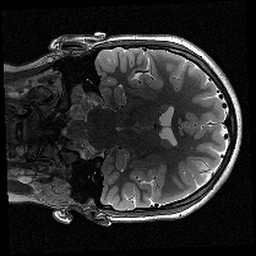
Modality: T2w
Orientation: coronal
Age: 10
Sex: female
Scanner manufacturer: siemens
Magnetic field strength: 3 T
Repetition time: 9.23 s
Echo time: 0.067 s